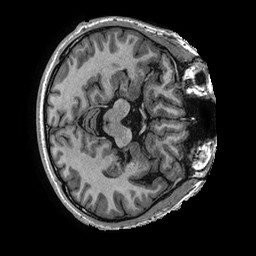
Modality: T1w
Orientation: axial
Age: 32
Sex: male
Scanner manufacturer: ge
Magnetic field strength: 3 T
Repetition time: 0.006952 s
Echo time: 0.00292 s